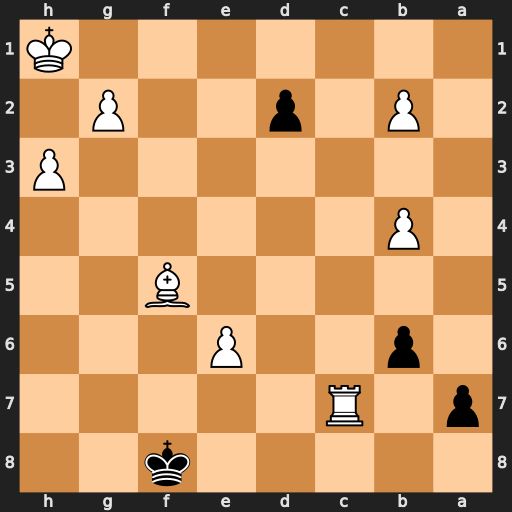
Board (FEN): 5k2/p1R5/1p2P3/5B2/1P6/7P/1P1p2P1/7K
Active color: b
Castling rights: -
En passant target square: -
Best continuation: d1=Q+ Kh2 Qd6+ g3 Qxc7